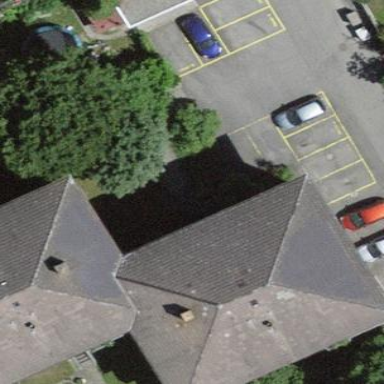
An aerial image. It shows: Hipped roof on residential building.